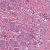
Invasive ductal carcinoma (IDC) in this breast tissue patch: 1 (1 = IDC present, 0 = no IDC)